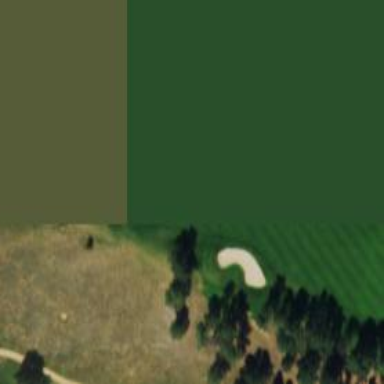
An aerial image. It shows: View of golf hole.